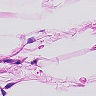
Metastatic tissue present: no